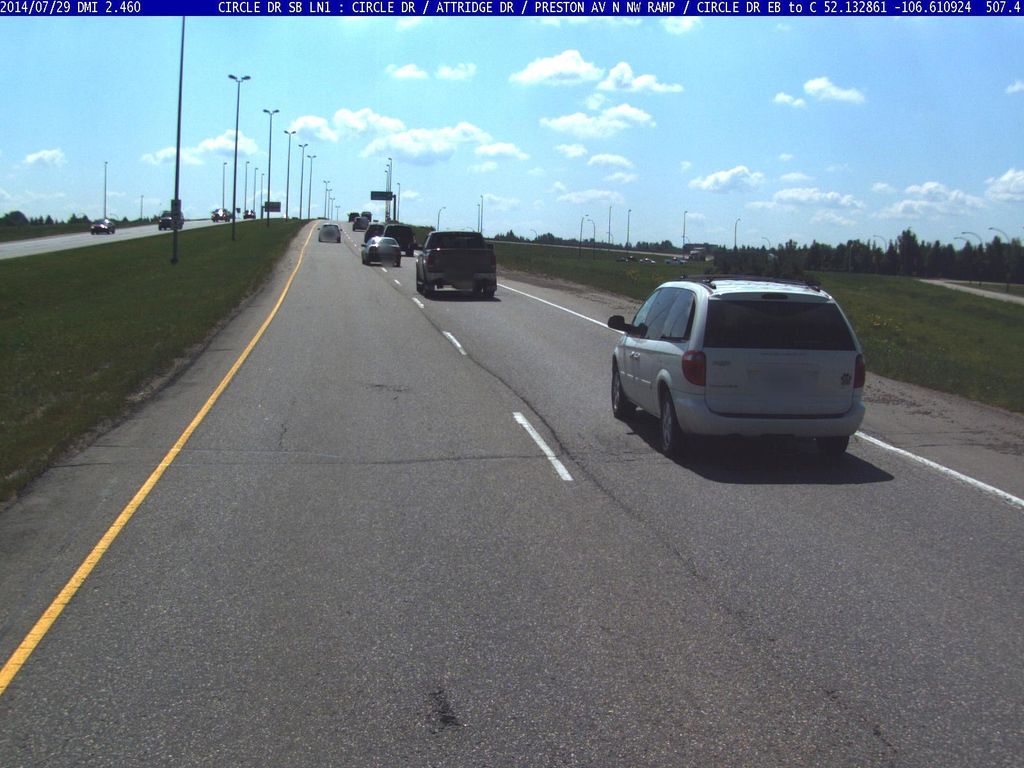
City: saskatoon